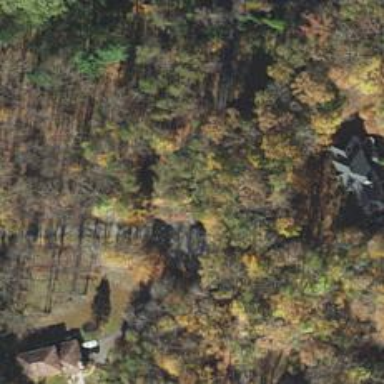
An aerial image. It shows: Driveway.